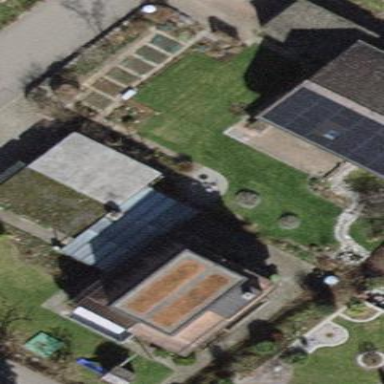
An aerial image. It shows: Garage with gabled roof oriented across.